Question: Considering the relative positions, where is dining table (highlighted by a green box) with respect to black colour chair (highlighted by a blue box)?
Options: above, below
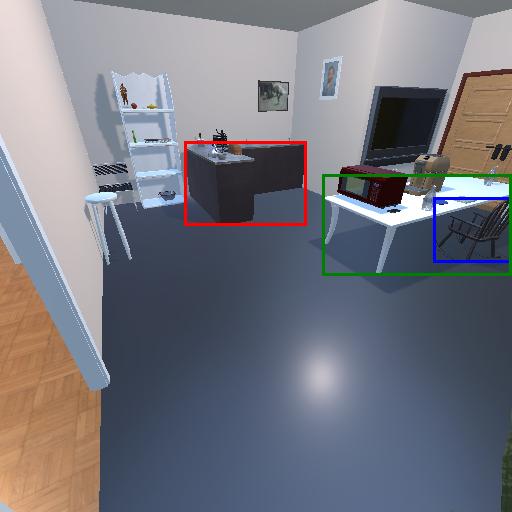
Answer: above